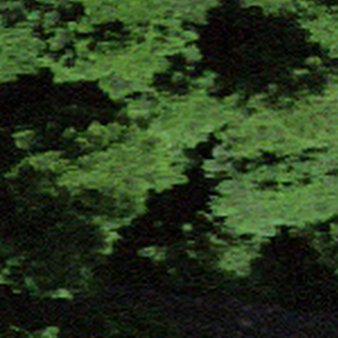
Label: other